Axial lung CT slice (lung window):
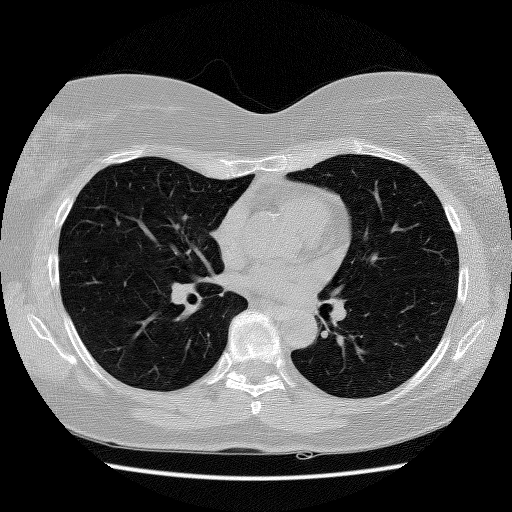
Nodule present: no